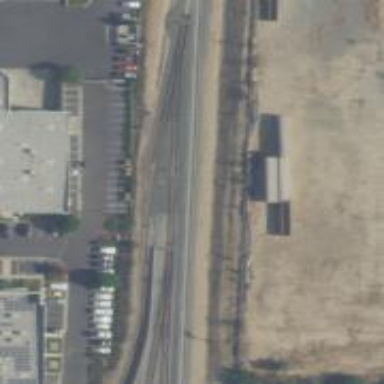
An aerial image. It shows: Railway siding with rails.